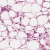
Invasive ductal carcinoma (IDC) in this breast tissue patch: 0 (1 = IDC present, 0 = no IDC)